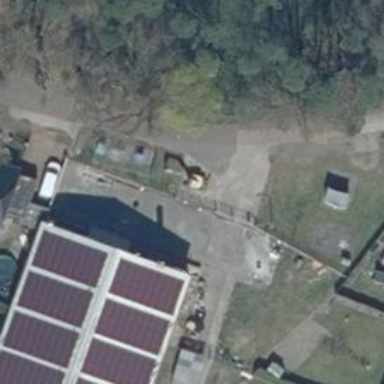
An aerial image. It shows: Recycling facility.